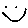
Label: smiley face